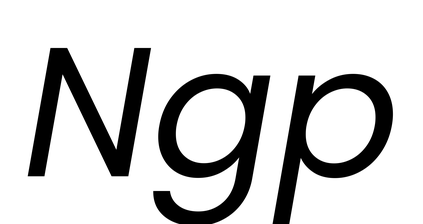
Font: Poppins-Italic